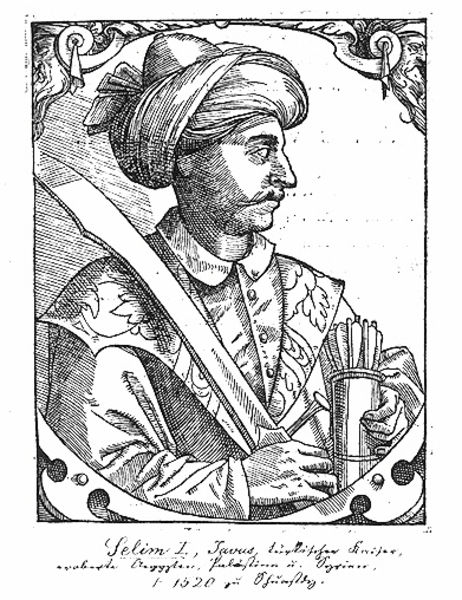
Titel: Bildnis des Sultans Selim I. des Strengen
Künstler: Tobias Stimmer
Institution: (Seriendruck)
Schlagwörter: dunkel, hand, kopf, kämpfer, mann, weiß, hell, köpfe, mund, nase, profil, schwarz, zeichnung, tuch, muster, ornament, bart, gesichter, hemd, schnurrbart, falten, knoten, kragen, mensch, rahmen, bildnis, hals, hände, portrait, porträt, auge, fransen, gewand, mantel, kinn, lippen, renaissance, oval, kopfbedeckung, holzschnitt, schrift, rahmung, bogen, grafik, graphik, rand, schnurbart, inschrift, büste, ornamente, faltenwurf, knöpfe, orient, orientalisch, druck, druckgrafik, schraffur, schraffuren, stich, schwarzweiß, schwert, säbel, text, waffen, soldat, waffe, degen, herrscher, jagd, braue, arabisch, voluten, jäger, axt, krieger, schnecken, kupferstich, orientalismus, turban, köcher, pfeil, pfeile, araber, sultan, profilansicht, türke, orientale, moslem, rollwerk, schwrt, beschlagwerk, schnurrbar, pascha, maharadscha, selim, maure, 1520, puorträt, orientalischh, turke, schwerit, gselim